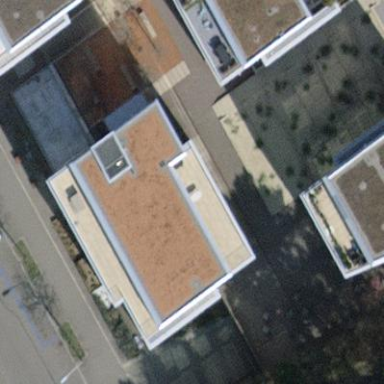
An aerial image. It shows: The building has flat roof oriented across.